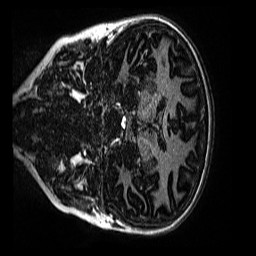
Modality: MP2RAGE
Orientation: coronal
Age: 11
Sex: female
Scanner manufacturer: siemens
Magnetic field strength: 3 T
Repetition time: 4 s
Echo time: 0.00299 s